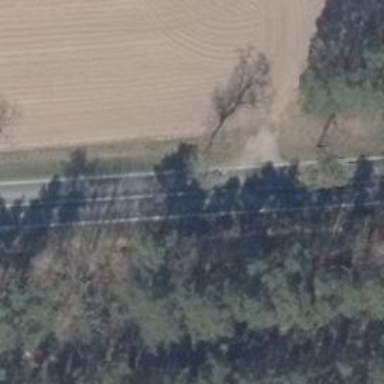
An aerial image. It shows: Secondary road with asphalt surface.